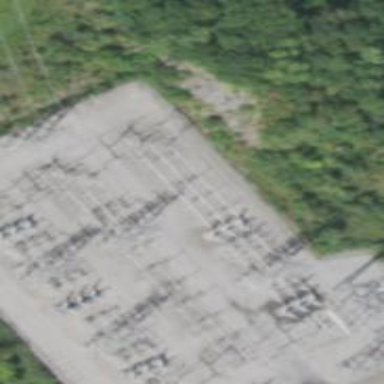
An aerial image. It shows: Switch for power supply.